Field crop: maize
Growth stage: 1
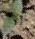
Species: datura